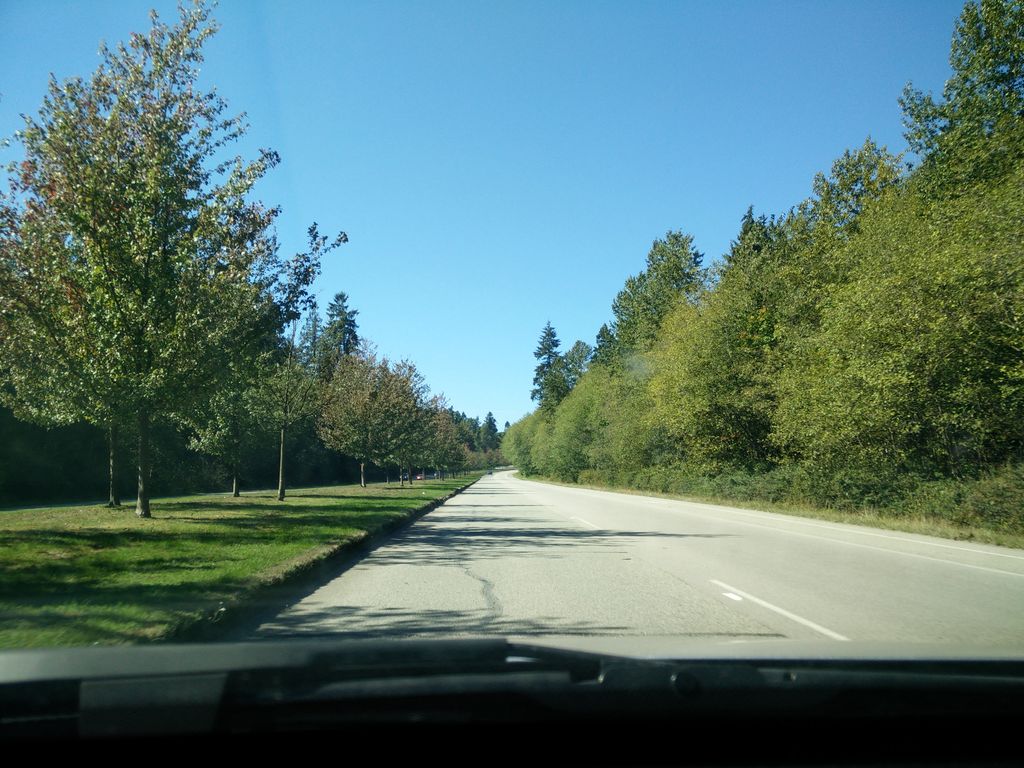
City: vancouver